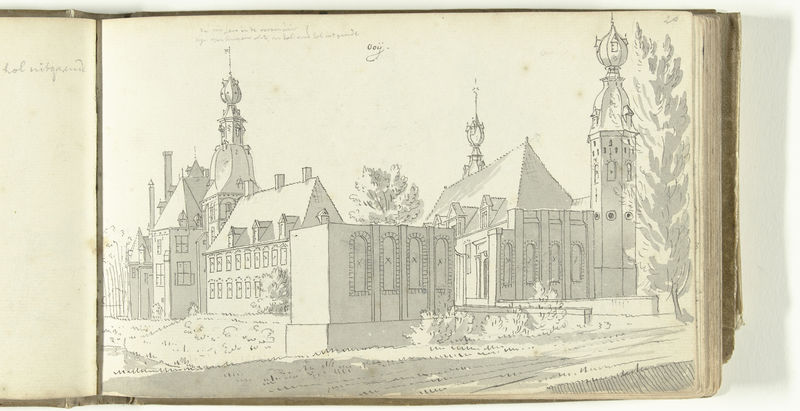
Titel: Kasteel Ooij te Ooij
Künstler: Abraham de (II) Haen
Standort: Amsterdam
Institution: Rijksmuseum
Schlagwörter: fenster, zeichnung, weg, häuser, kirche, turm, buch, kloster, türme, miniatur, enfahrt